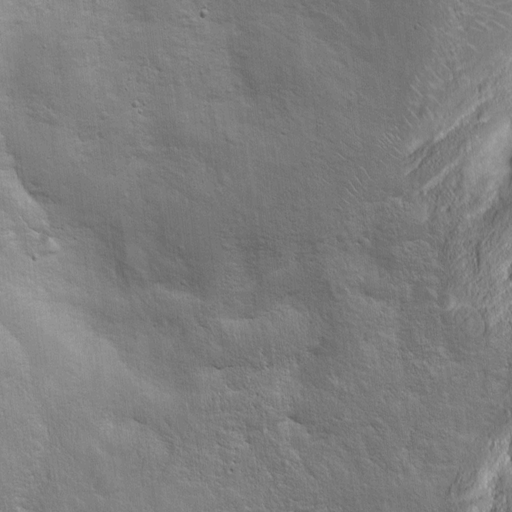
Objects detected: cone